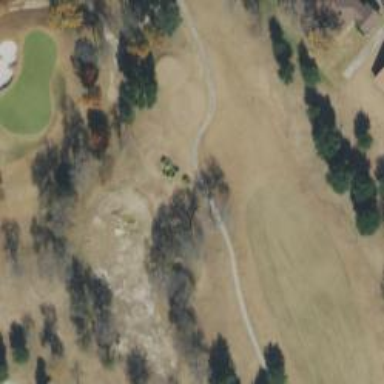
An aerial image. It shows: Path for golf carts.